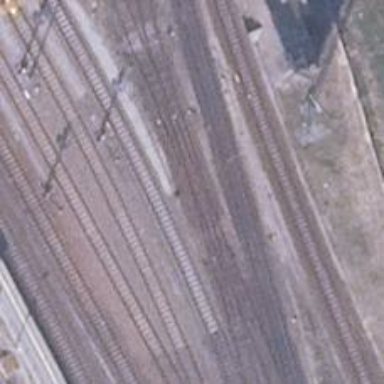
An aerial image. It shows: Railway switch.